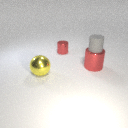
large yellow metal sphere in front of large red metal cylinder